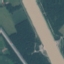
Land use / land cover: River